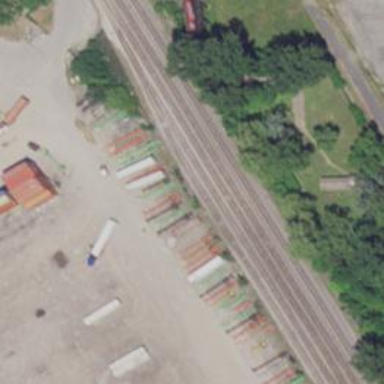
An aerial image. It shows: Railway siding for service.